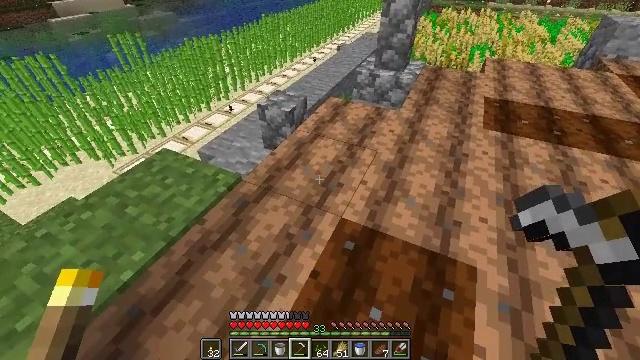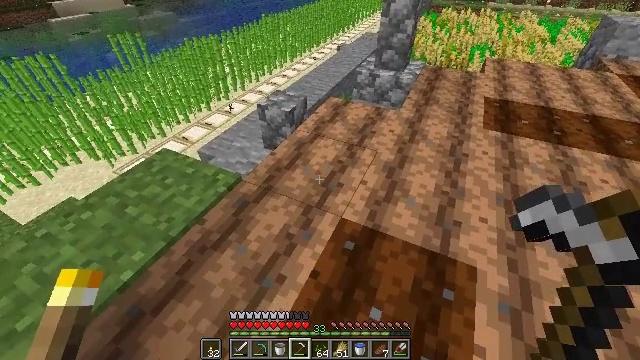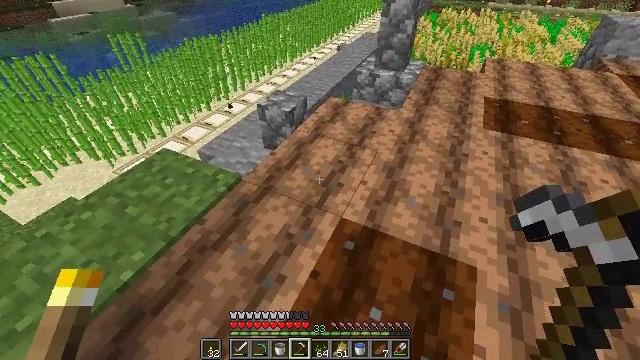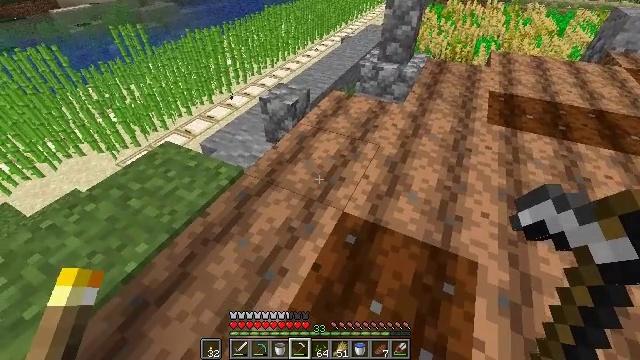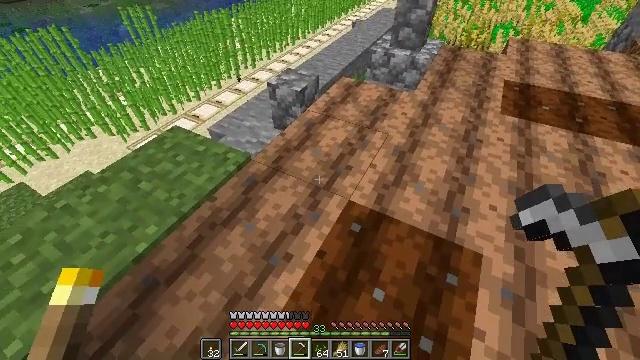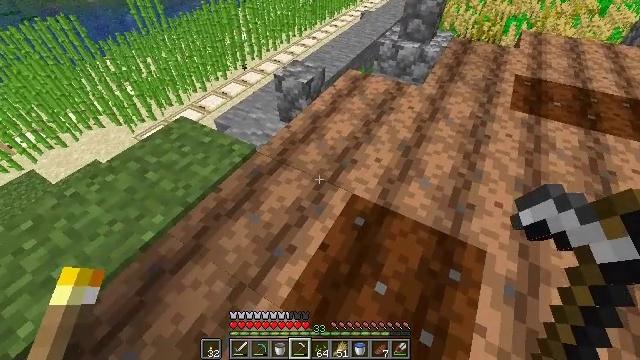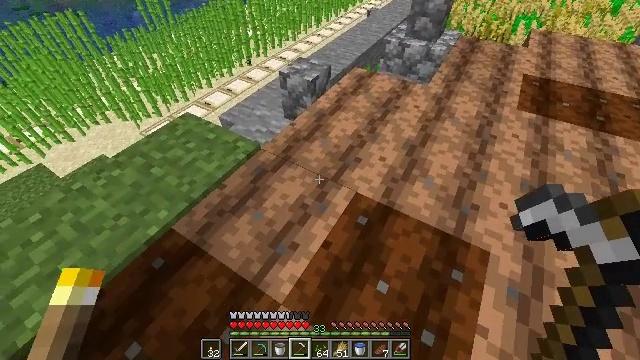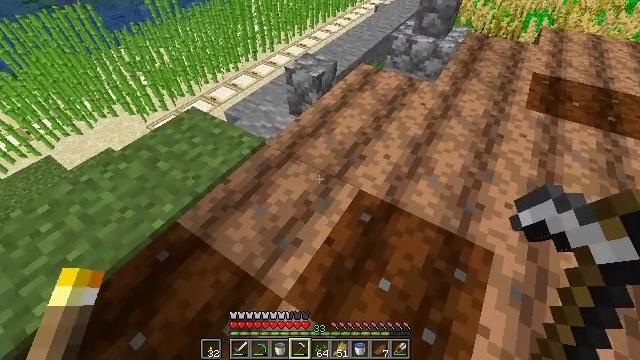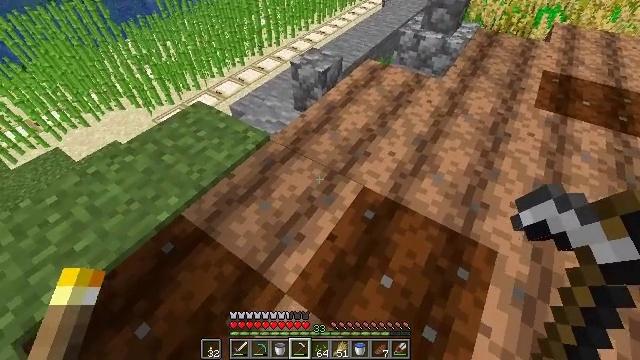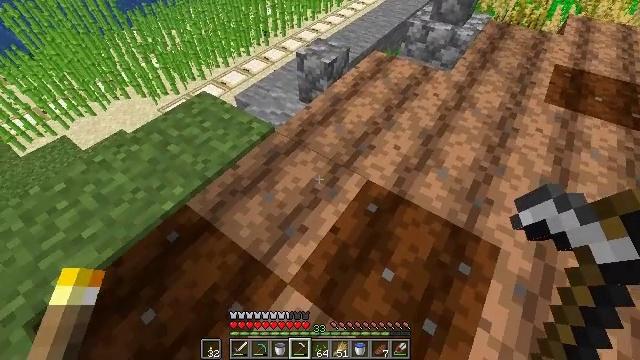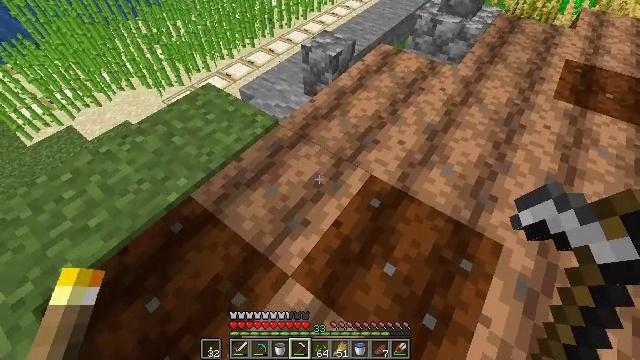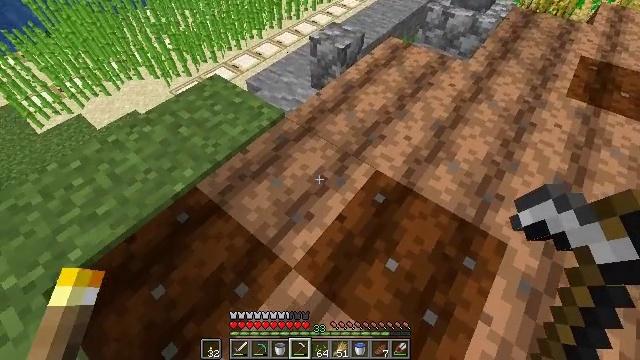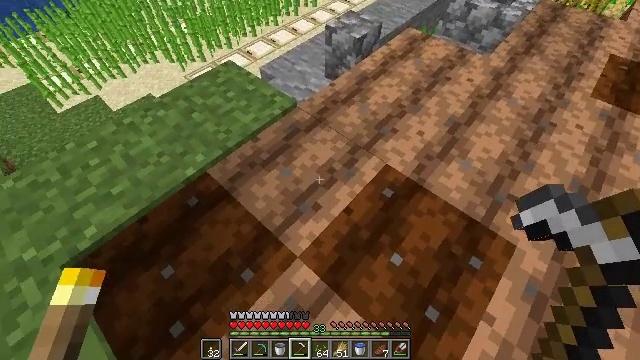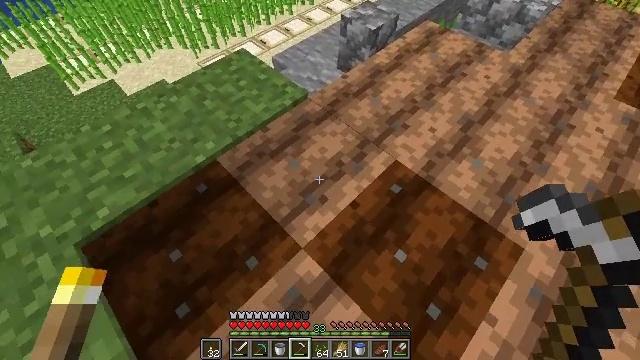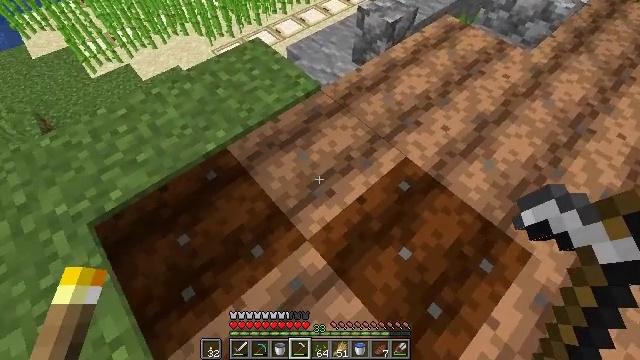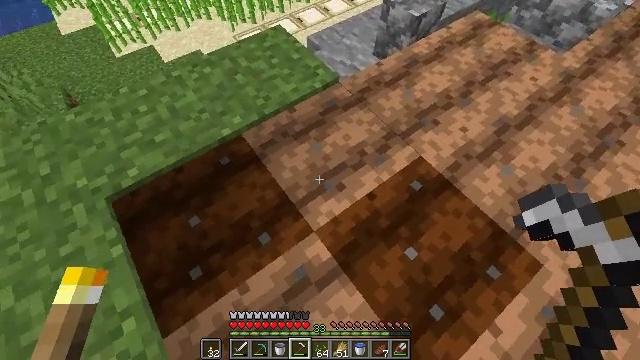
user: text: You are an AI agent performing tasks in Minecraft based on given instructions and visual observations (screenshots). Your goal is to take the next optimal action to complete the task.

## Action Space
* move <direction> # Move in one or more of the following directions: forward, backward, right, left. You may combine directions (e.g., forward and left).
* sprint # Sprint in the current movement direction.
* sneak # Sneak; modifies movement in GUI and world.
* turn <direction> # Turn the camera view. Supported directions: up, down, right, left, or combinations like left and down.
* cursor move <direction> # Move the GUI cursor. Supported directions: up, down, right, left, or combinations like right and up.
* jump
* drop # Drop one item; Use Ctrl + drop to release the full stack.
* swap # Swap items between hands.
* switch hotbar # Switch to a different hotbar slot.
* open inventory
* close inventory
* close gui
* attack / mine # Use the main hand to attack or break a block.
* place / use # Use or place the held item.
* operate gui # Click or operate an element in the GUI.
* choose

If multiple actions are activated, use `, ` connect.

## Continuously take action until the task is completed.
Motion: motion action
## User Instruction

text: Break the grass block.
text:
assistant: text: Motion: no_op
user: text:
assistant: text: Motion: no_op
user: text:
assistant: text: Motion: turn down
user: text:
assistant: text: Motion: turn left and down
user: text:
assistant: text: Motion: turn left and down
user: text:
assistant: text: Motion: turn left
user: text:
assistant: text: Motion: turn left
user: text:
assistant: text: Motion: turn left
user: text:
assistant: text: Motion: turn left and down
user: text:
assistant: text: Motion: turn left and down
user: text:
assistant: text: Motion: turn left and down
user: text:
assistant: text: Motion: turn left and down
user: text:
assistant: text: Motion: turn left and down
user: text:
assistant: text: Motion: turn left and down
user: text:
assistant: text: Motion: turn left and down
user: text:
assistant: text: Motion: turn left and down
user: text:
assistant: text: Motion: turn left
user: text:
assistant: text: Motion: turn left
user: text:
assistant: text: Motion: no_op
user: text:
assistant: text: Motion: turn right and up
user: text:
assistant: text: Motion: turn right and up
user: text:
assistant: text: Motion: turn right and up
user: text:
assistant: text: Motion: turn right and up
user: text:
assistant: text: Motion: turn right and up
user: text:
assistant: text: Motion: turn right and up
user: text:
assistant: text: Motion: turn right
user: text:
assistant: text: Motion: no_op
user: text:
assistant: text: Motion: no_op
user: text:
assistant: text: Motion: no_op
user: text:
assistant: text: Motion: move back, turn right and up